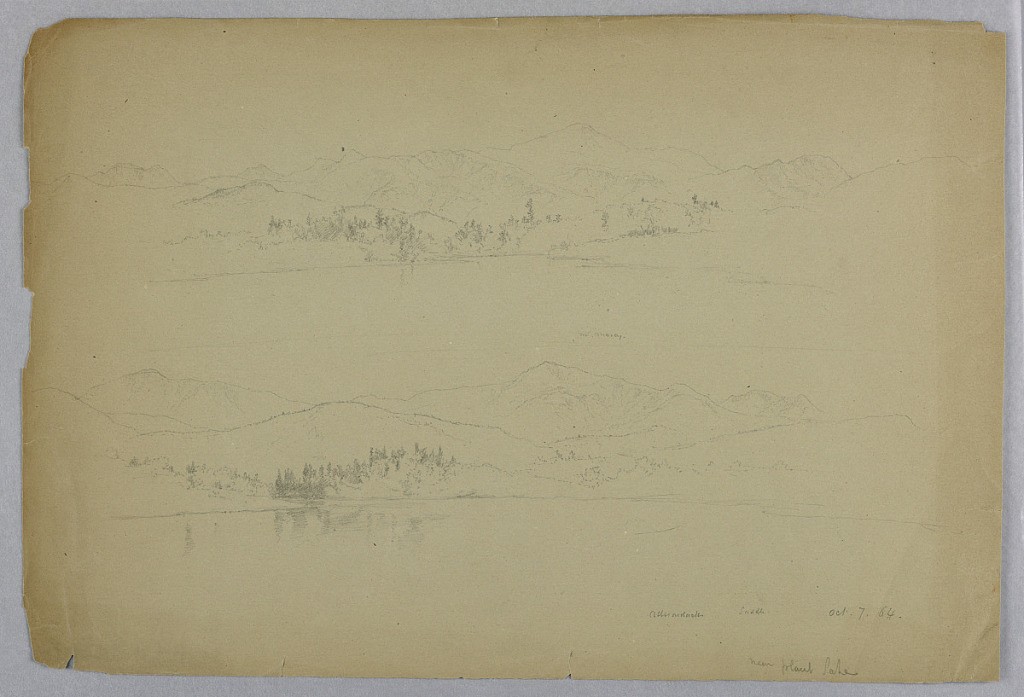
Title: Mountain Landscape, Adirondacks
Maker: Daniel Huntington, American, 1816–1906
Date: October 7, 1864
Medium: Graphite on grey paper
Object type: Drawing
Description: Top to bottom, lake, center; mountains beyond.